Question: I added a method 'trigger' to the prototype of Object:
'''
Object.prototype.trigger = function() {
// ...
return this;
};
'''
And then have a "for in" loop:
'''
var obj = { 4: 15, 10 : 41, 11 : 46, 12 : 51, 20 : 74 }
for( item in obj ) {
foo( obj[item] );
}
'''
But this loop has 6 iterations instead of 5. The last iteration is with key:
'''
item = "trigger"
'''
Why is the loop iterating over the '__proto__' part of the object?

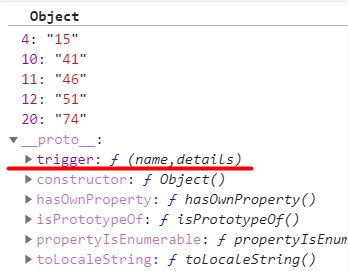
Answer: 'for..in' iterates over enumerable properties anywhere on the prototype chain. If you want to make 'trigger' non-enumerable so it isn't iterated over with 'for..in', use 'Object.defineProperty' instead, which makes the defined property non-enumerable by default:
'''
Object.defineProperty(Object.prototype, 'trigger', { value: function() {
}});
var obj = { 4: 15, 10 : 41 }
for( item in obj ) {
console.log(item);
}
'''